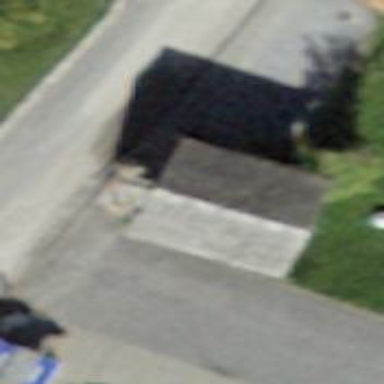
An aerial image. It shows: Barn.